Field crop: maize
Growth stage: 1
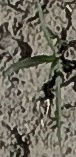
Species: sorghum